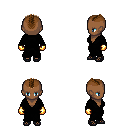
a pixel art fantasy rpg character, female body template, human, dark skin, black robe, gold greaves, brown short mohawk hairstyle, gold gloves, ghillies, four views (front, back, left, right), 2x2 character sprite sheet, small pixel art, hard edges, no anti-aliasing